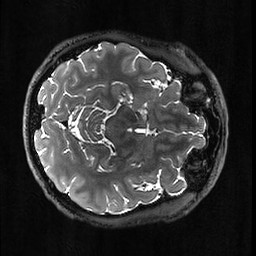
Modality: T2w
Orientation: axial
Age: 35
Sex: male
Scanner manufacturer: ge
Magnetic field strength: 3 T
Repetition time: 3.202 s
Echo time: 0.06683 s